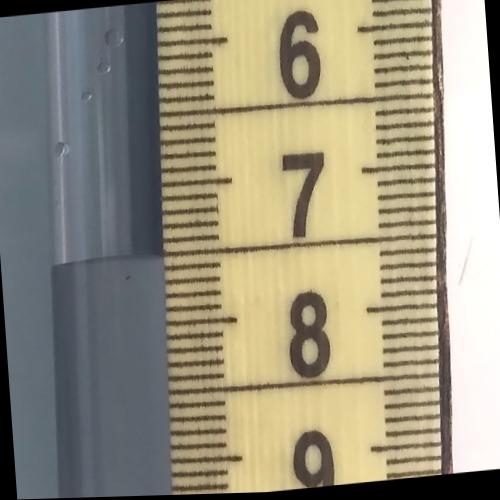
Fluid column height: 7.5 cm